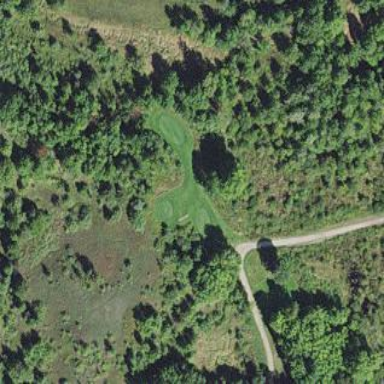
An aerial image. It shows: Area with grass used as rough in golf course.